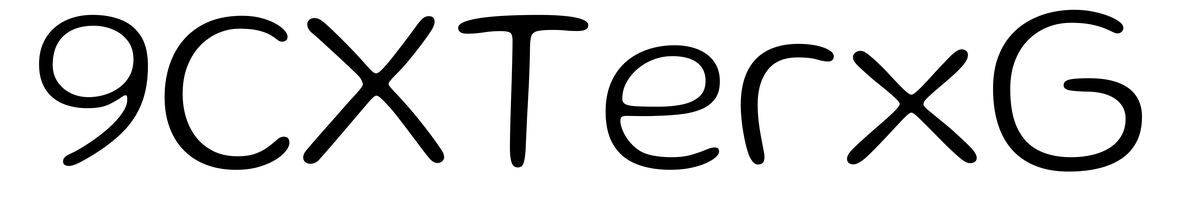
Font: Gluten_ExtraLight